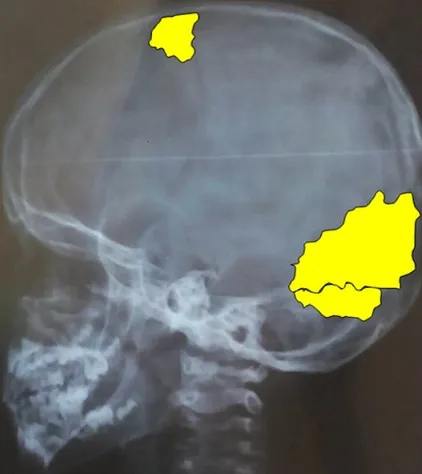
skull radiograph showing Wormian bones; note the frontal bossing and the small upper and lower jaw.
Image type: radiology (x_ray)